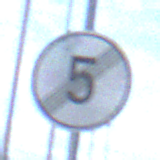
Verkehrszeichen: EndeGeschwindigkeit5
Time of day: SunriseSunset
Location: Outdoor (Suburban)
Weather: PartlyCloudy
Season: NotSpecified
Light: Natural